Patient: sex F, age 74
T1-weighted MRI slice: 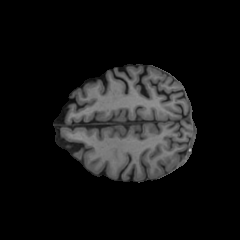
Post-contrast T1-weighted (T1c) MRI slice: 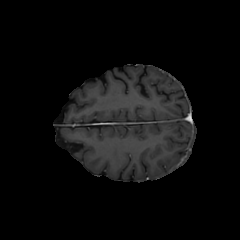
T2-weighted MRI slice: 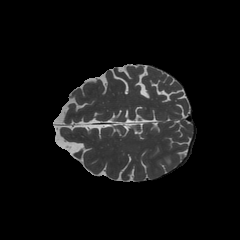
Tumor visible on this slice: yes
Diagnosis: Glioblastoma, IDH-wildtype
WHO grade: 4